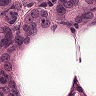
Metastatic tissue present: yes